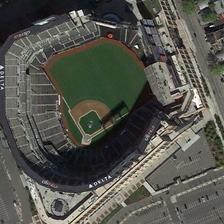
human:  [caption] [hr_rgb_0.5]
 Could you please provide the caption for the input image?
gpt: many cars were parked outside the stadium .

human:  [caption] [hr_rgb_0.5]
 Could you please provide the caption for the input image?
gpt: there is a big playground in the gym .

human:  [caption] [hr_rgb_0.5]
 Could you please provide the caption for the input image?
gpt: there is a big playground in the gym .

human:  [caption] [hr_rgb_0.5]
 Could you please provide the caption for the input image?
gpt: many cars were parked outside the stadium .

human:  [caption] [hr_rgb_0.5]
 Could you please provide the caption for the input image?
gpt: there is a big playground in the gym .